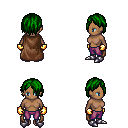
a pixel art fantasy rpg character, female body template, human, dark skin, brown cape, magenta pants, green bangs hairstyle, gold gloves, metal boots, four views (front, back, left, right), 2x2 character sprite sheet, small pixel art, hard edges, no anti-aliasing